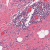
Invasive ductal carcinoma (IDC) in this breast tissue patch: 0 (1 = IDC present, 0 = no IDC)